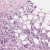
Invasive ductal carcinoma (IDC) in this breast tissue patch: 1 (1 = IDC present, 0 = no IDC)